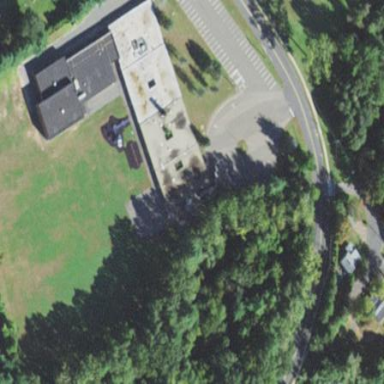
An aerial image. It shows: School.